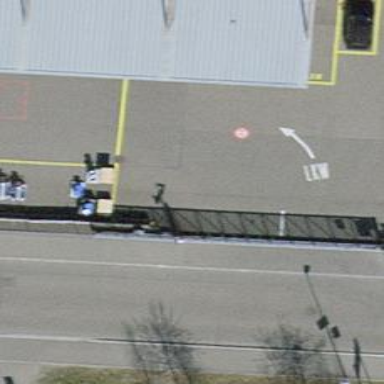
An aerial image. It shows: Surveillance system is in place.